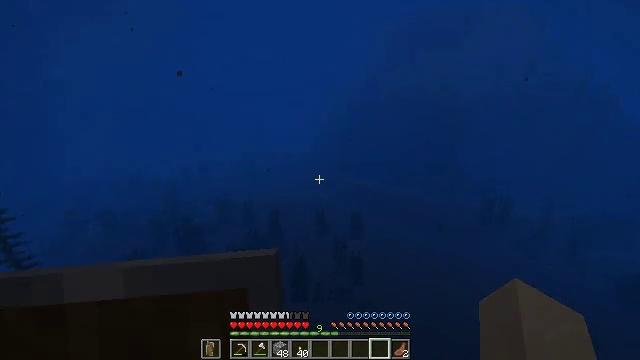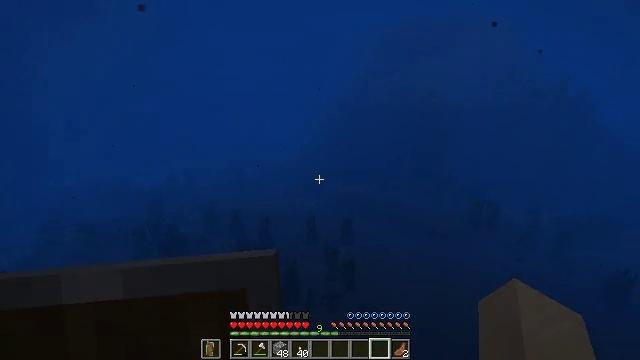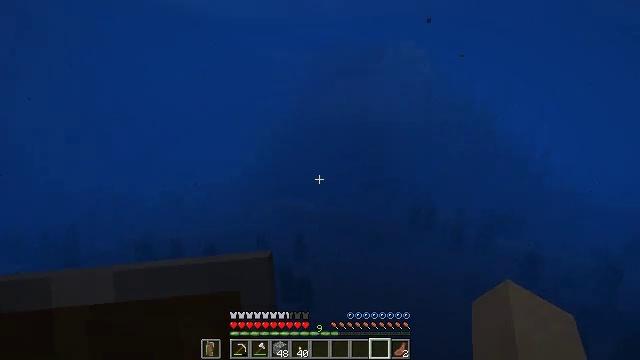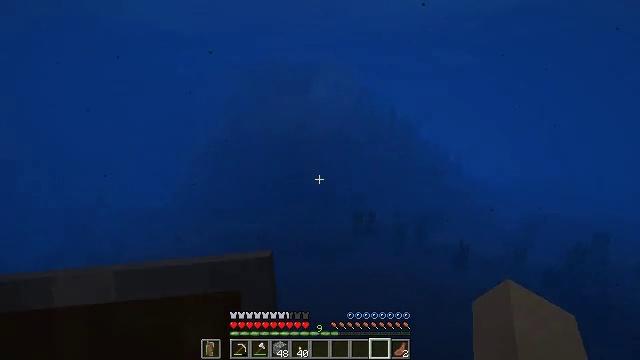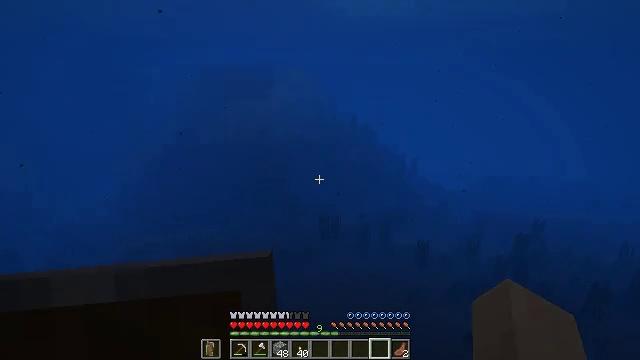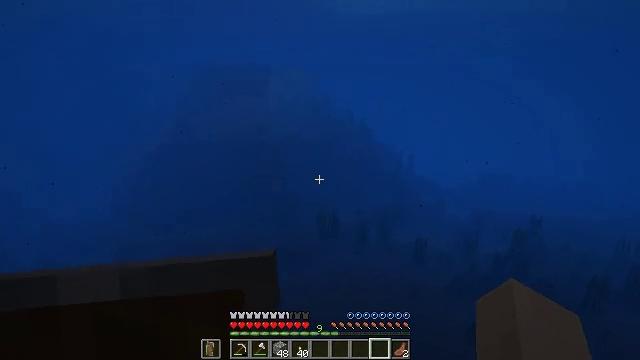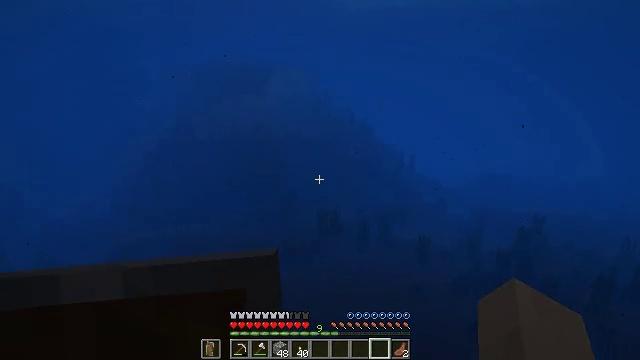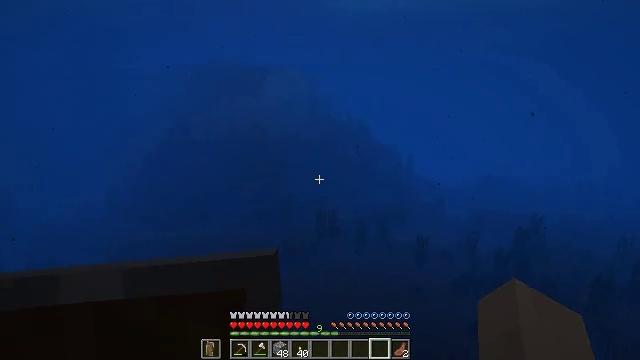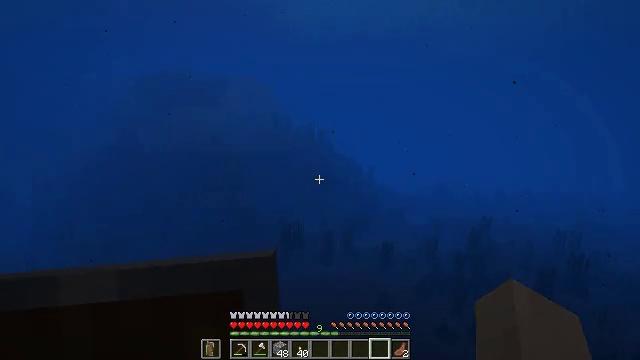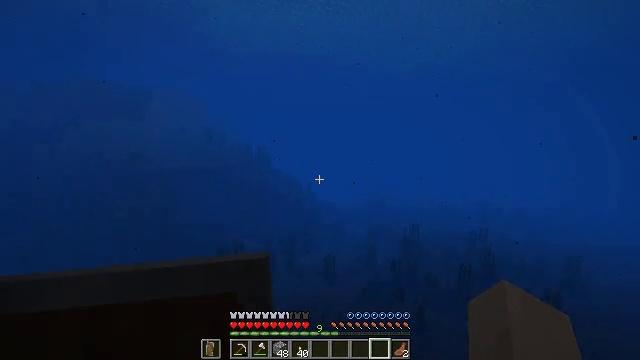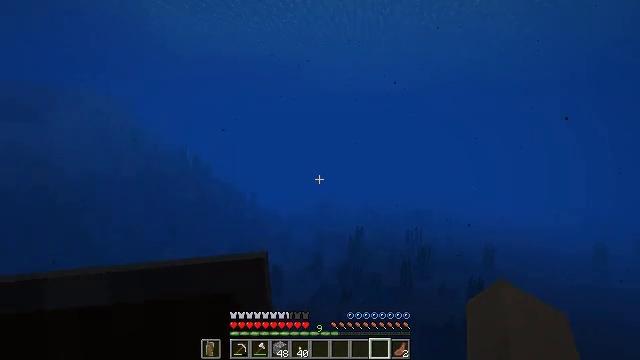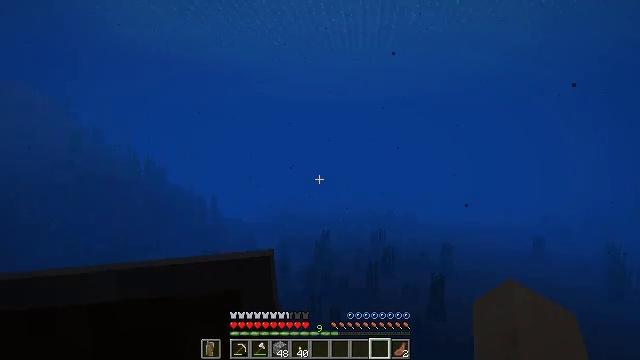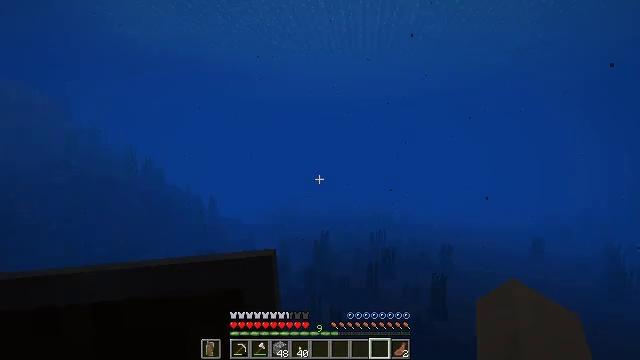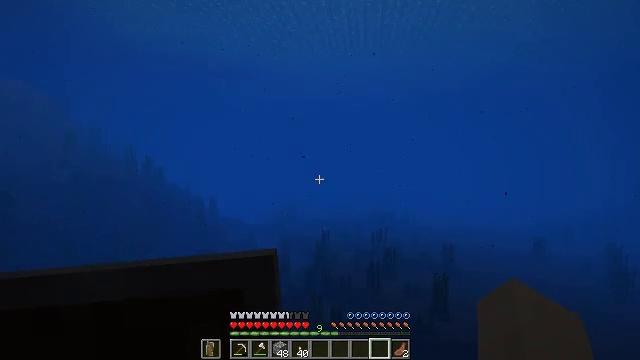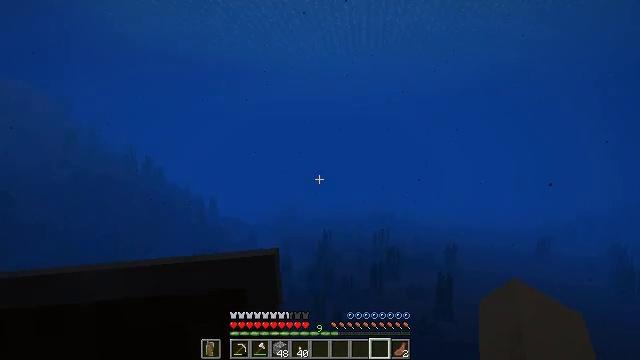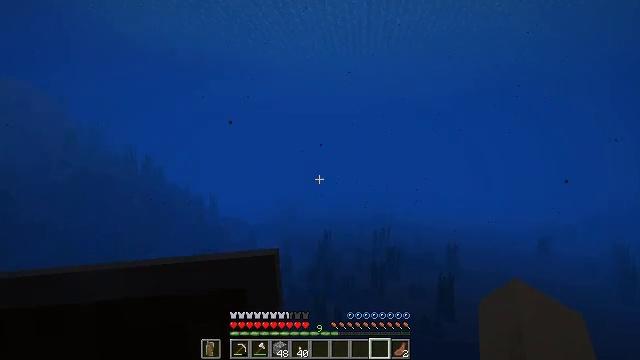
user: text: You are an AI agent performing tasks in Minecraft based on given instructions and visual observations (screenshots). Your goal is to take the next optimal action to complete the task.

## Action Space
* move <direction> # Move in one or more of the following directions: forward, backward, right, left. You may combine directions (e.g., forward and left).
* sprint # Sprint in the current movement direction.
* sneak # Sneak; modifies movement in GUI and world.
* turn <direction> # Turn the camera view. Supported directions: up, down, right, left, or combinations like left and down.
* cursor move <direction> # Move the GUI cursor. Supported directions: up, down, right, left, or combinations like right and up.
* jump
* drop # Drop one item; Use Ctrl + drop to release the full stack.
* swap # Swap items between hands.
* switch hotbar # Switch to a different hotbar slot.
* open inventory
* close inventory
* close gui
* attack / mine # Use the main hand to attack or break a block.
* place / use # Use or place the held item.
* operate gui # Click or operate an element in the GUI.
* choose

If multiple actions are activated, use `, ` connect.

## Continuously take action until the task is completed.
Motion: motion action
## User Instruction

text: Mine the kelp plant underwater.
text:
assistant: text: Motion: move forward, sneak, turn right and up
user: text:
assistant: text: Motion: move forward, sneak, turn right and up
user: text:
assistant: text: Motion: move forward, sneak, turn right and up
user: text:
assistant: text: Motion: move forward, sneak, turn right and up
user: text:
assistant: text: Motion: move forward, sneak
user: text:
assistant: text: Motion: move forward, sneak
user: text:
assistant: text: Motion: move forward, sneak
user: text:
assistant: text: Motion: move forward, turn right and up
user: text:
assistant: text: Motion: move forward, turn right and up
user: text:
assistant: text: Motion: move forward, turn right and up
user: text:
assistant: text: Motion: move forward, turn right and up
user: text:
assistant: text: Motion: move forward
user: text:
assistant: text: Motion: move forward
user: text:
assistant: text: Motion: move forward
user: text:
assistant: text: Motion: move forward
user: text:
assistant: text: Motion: move forward
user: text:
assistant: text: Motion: move forward, turn right
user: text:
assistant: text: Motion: move forward, turn right and down
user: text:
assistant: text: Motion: move forward, turn right and down
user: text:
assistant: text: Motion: move forward, turn right and down
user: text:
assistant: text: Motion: move forward, turn right and down
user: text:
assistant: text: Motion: move forward
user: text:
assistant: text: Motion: move forward
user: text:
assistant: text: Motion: move forward
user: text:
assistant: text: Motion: move forward, sprint
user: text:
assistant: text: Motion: move forward, sprint
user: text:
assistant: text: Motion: move forward, sprint
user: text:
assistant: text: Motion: move forward, sprint, turn up
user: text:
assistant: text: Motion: move forward, sprint
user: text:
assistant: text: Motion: move forward, sprint, turn down